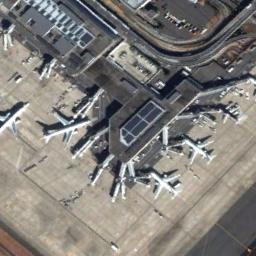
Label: airplane